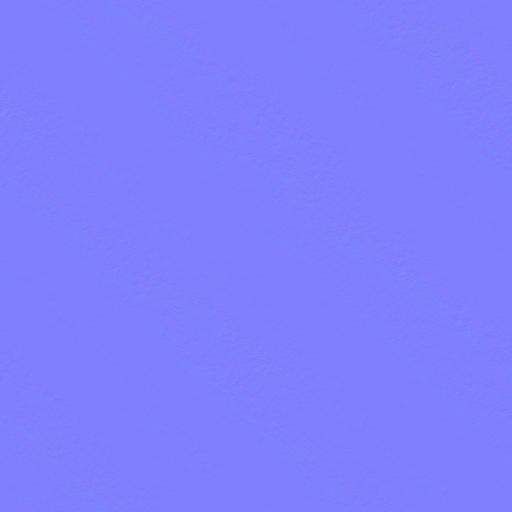
candy cane christmas coating sugar white yellow